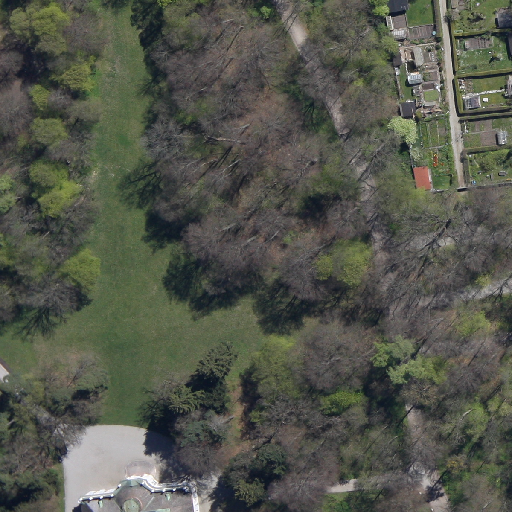
Referring expression: building along the road